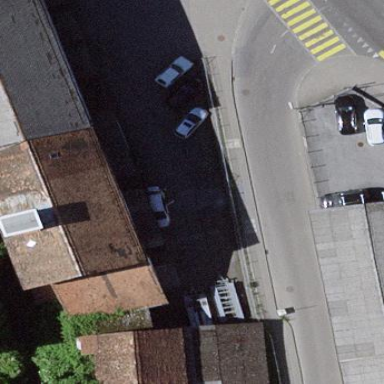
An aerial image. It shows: Historic building.